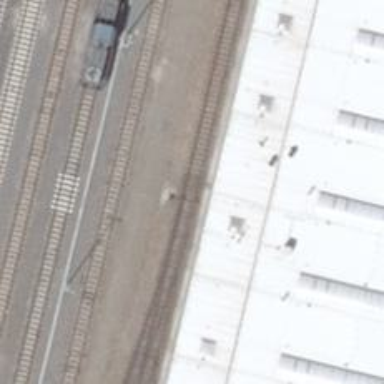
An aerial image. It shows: Railway switch with the turnout on the right side.